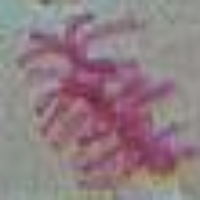
Label: metaphase